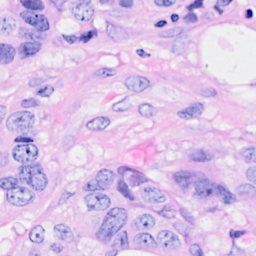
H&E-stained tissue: Breast